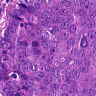
Metastatic tissue present: yes